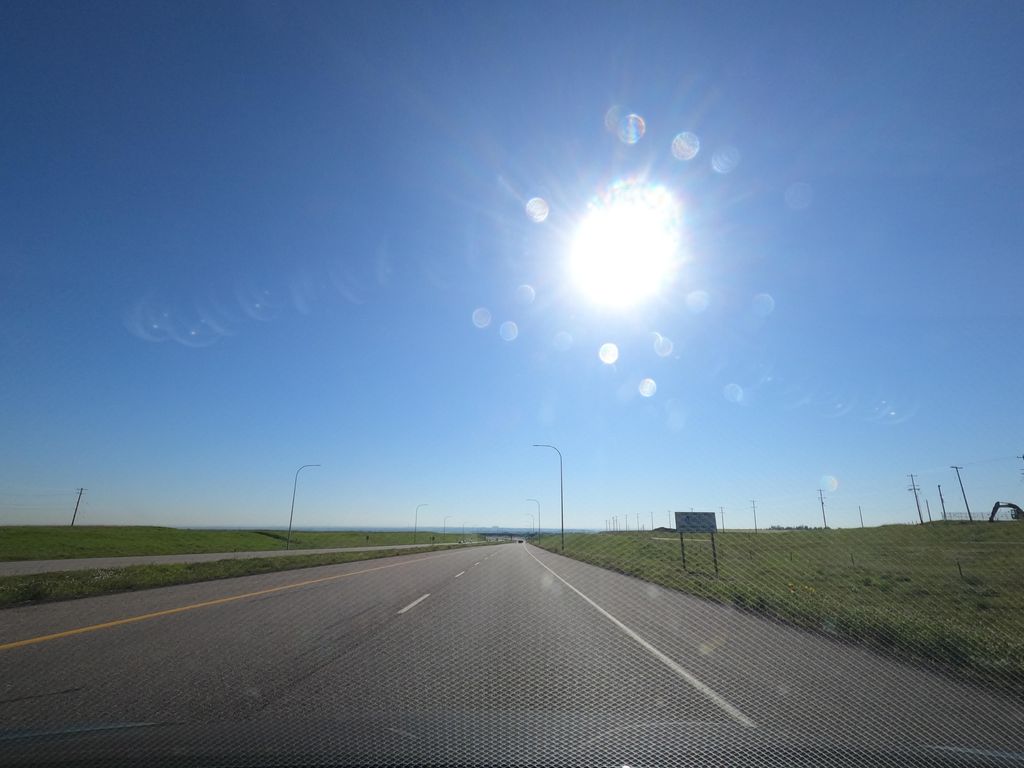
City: calgary